Question: I am using MVVM light in the project, and I have a ListView in the NoteListPage. In the ListView, I define 2 MenuFlyoutItem, I want to bind each one the command I have created in my View Model.
Here is some detail in my NoteListPage.xaml:
'''
DataContext="{Binding NoteListPage, Source={StaticResource Locator}}">
'''
In my View Model, I have:
'''
public ObservableCollection<Note> NoteList
{
get { return _noteList; }
set { Set(() => NoteList, ref _noteList, value); }
}
public ICommand DeleteComamand { get; private set; }
public ICommand EditCommand { get; private set; }
'''
I bind the ItemSource to NoteList,
'''
<ListView x:Name="NoteListView" ItemsSource="{Binding NoteList}">
<ListView.ItemTemplate>
<DataTemplate>
<Border
BorderBrush="White"
BorderThickness="2"
CornerRadius="5"
Width="360"
Margin="10,5"
Tapped="Border_Tapped">
<FlyoutBase.AttachedFlyout>
<MenuFlyout>
<MenuFlyoutItem Text="Delete"
/>
<MenuFlyoutItem Text="Edit"
/>
</MenuFlyout>
</FlyoutBase.AttachedFlyout>
<StackPanel >
<TextBlock
FontSize="30" Text="{Binding NoteTitle}"/>
<TextBlock
FontSize="25"
TextWrapping="Wrap" Text="{Binding NoteContent}"/>
</StackPanel>
</Border>
</DataTemplate>
</ListView.ItemTemplate>
</ListView>
'''
but then I can't bind the MenuFlyoutItem command, because the data context is of type Model.Note

How can I bind DeleteComamand and EditCommand to MenuFlyoutItem, but ListView ItemSource is still bound to NoteList in this case? Otherwise the list view page doesn't show any item title/content.
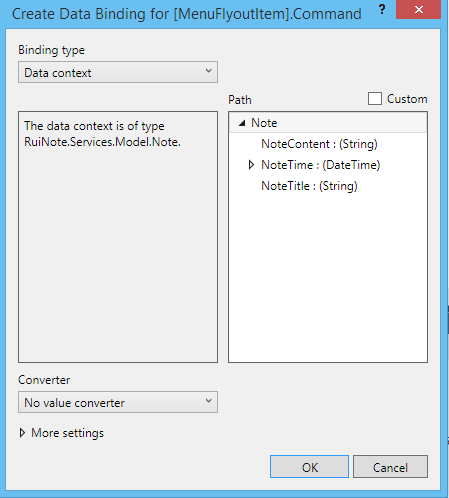
Answer: You can use to change to the parent DataContext:
'''
<MenuFlyoutItem
Text="Delete"
Command="{Binding DataContext.DeleteComamand, ElementName=NoteListView}"/>
'''